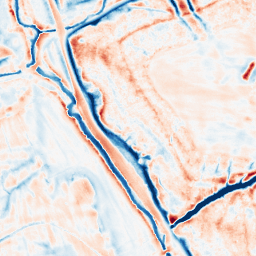
Category: edge_preserving
Decomposition family: bilateral
Decomposition parameters: d: 21
sigma_color: 25
sigma_space: 25
Upsampling method: sinc_hamming
Upsampling parameters: scale: 2
kernel_size: 4
Upsampling scale: 2